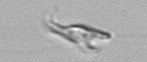
Label: Chrysochromulina_lanceolata